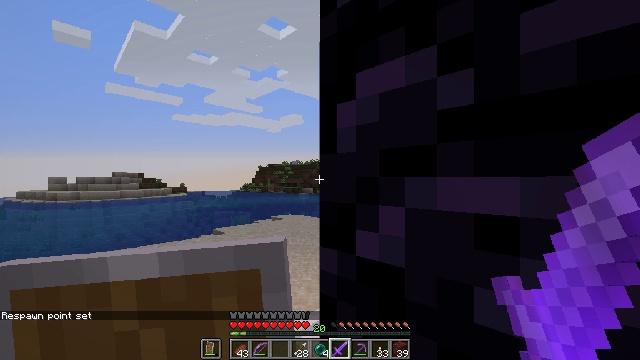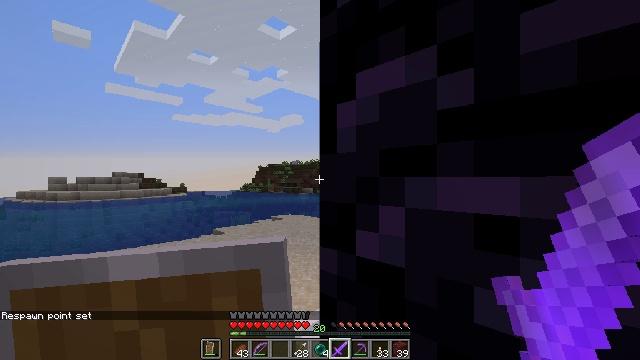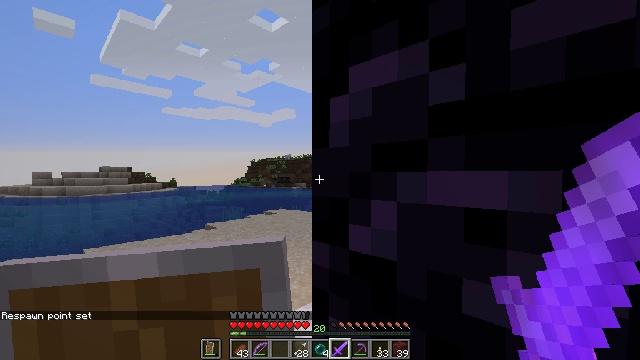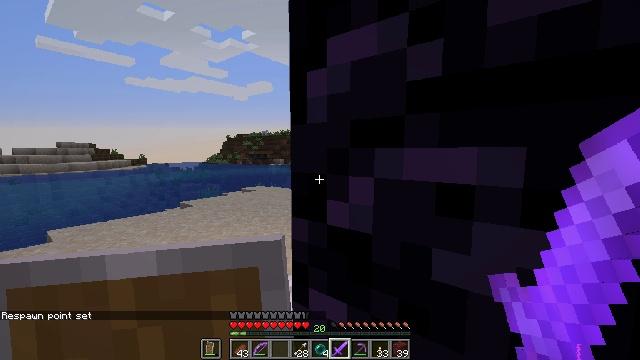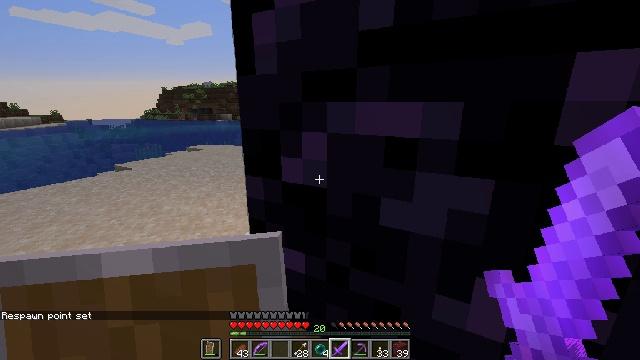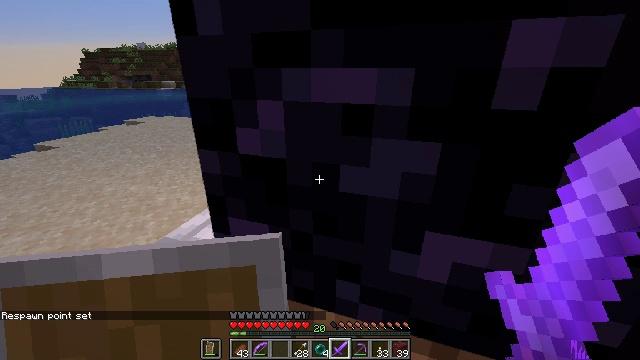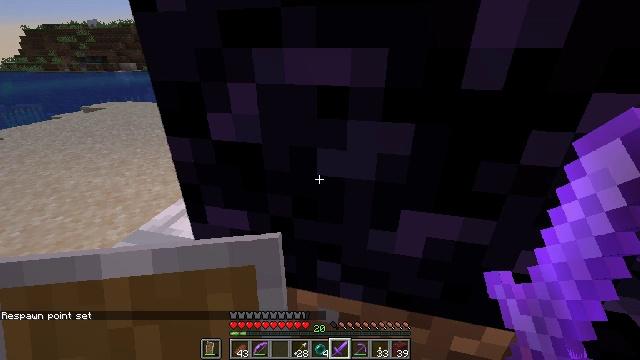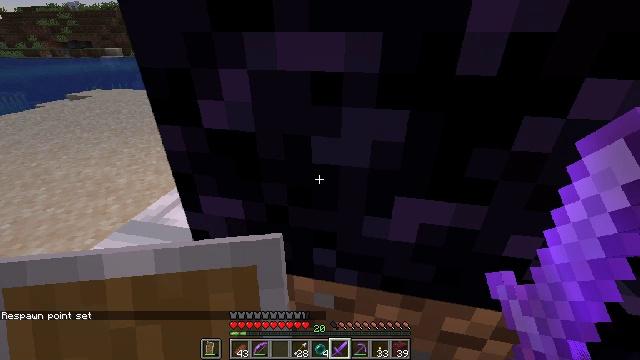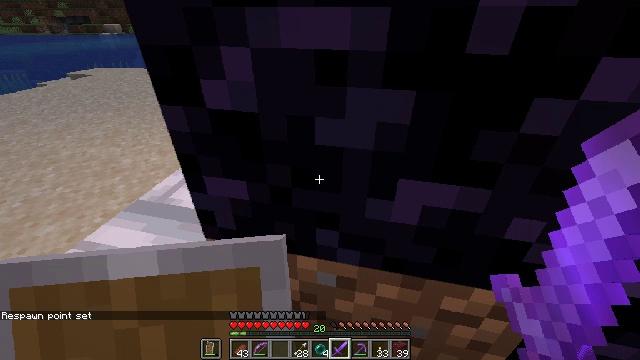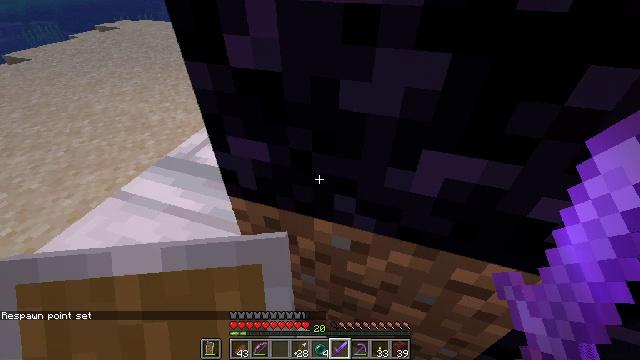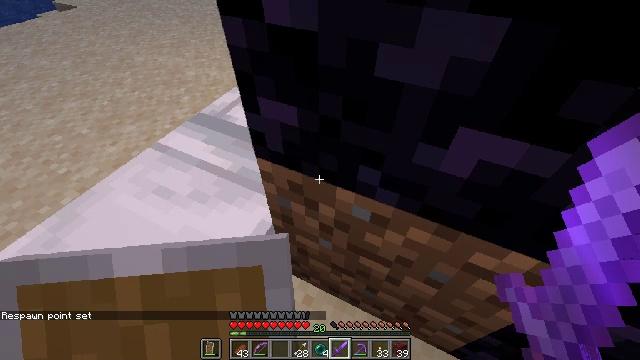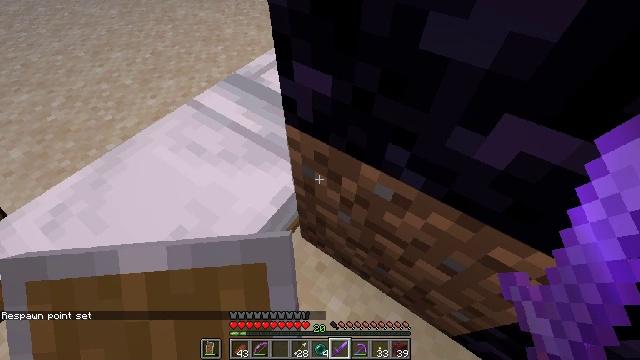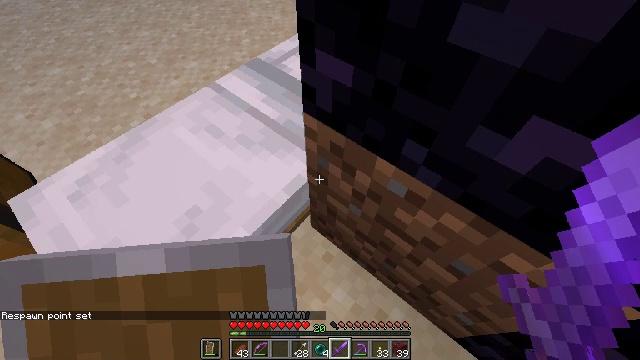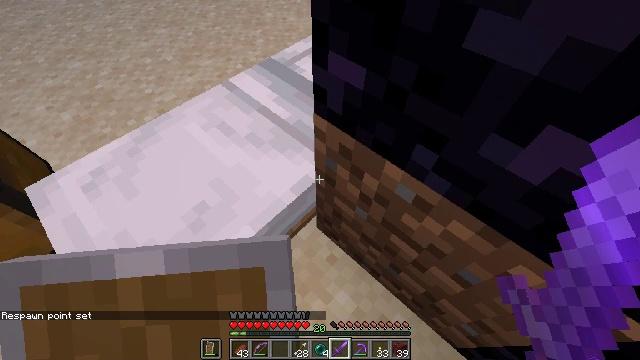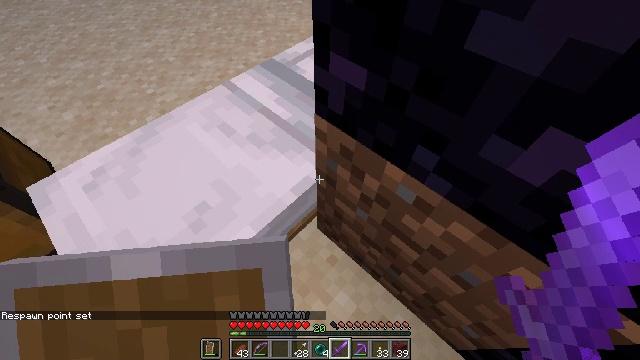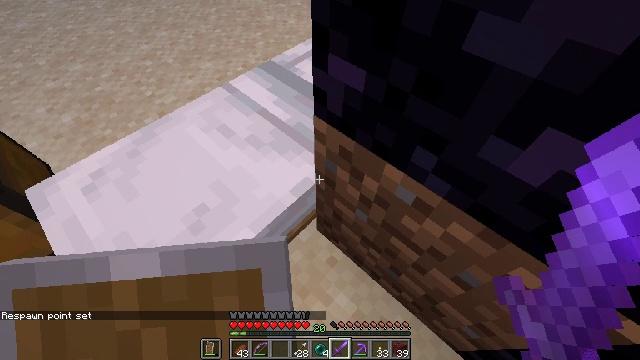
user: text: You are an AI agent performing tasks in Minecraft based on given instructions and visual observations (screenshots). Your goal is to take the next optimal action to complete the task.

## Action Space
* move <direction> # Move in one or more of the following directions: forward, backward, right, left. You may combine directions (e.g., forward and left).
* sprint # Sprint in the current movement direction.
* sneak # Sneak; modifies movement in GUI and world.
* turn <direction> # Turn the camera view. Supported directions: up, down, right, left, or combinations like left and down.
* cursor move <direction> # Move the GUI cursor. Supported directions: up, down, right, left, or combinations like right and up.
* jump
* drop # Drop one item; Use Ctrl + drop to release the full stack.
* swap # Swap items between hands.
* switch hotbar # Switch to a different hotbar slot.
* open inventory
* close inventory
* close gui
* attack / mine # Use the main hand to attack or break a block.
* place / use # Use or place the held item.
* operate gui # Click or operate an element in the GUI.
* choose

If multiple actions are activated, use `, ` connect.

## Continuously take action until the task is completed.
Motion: motion action
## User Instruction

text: Turn blaze rods into blaze powder.
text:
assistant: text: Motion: no_op
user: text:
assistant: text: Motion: turn right and down
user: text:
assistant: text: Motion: turn right and down
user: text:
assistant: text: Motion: turn right and down
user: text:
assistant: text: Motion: turn right and down
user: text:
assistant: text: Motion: turn right and down
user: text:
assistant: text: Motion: turn right and down
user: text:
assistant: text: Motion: turn down
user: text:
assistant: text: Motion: turn left and down
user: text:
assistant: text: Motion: turn left and down
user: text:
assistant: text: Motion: turn left and down
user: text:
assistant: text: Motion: turn left and down
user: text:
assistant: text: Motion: turn left
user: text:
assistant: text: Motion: no_op
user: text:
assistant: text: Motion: no_op
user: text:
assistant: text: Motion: move back, turn right and up
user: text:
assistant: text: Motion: move back, turn right and up
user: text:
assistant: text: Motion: move back and move left, turn right and up
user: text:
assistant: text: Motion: move back and move left, turn right and up
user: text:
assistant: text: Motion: move back and move left, turn right and up
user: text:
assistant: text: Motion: move back and move right, turn right and up
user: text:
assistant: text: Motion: move right, turn right and up
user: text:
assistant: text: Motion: move right, turn right and up
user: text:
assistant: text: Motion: move right
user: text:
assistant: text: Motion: move right
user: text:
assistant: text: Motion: move right
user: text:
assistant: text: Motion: move right
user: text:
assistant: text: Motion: move right
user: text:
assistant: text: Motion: no_op
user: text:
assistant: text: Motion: no_op